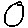
Label: circle